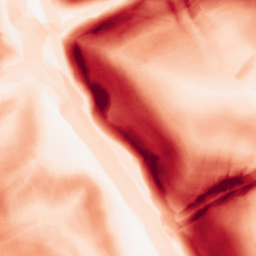
Category: morphological
Decomposition family: morphological_gradient
Decomposition parameters: size: 10
shape: diamond
Upsampling method: bicubic
Upsampling parameters: scale: 4
Upsampling scale: 4